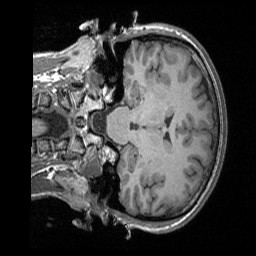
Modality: T1w
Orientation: coronal
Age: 28
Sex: female
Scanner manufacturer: siemens
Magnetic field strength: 3 T
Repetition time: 1.9 s
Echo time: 0.00252 s